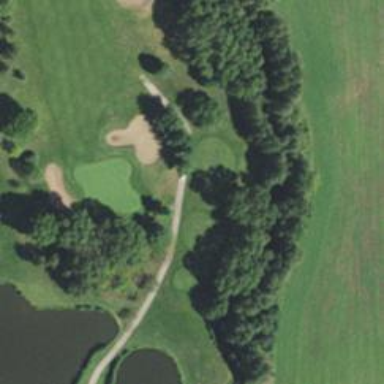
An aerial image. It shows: Grass area designated as golf tee.